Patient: sex F, age 68
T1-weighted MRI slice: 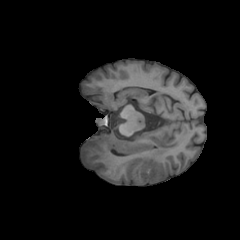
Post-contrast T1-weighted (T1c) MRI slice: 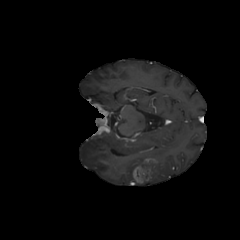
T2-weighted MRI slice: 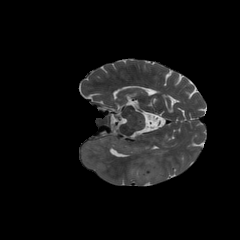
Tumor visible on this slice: yes
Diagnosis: Glioblastoma, IDH-wildtype
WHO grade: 4